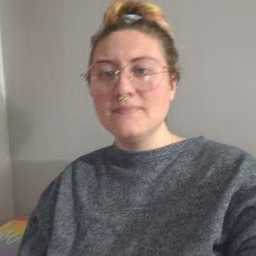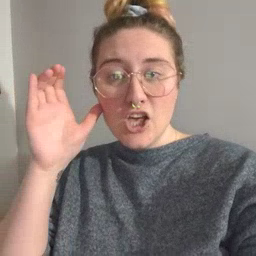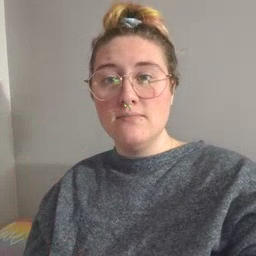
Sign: hear